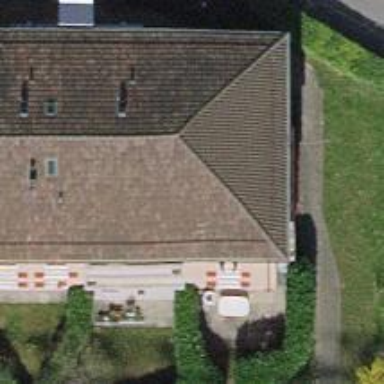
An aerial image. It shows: Apartment building with hipped roof.